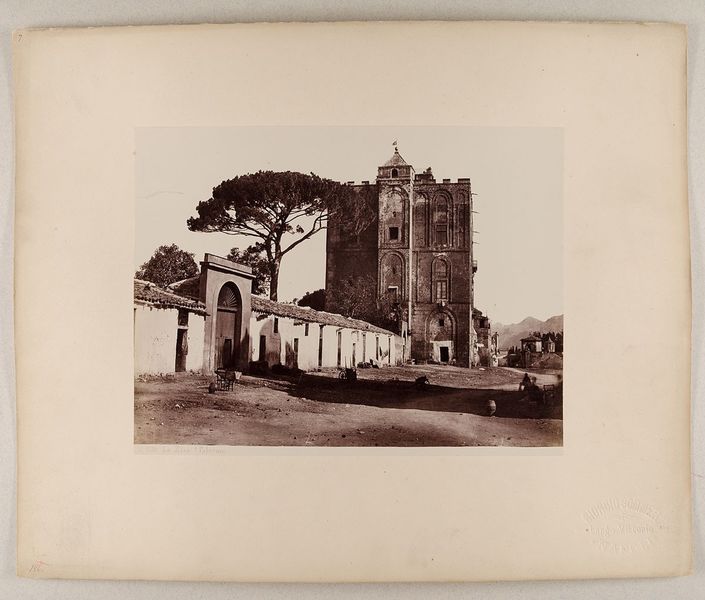
Titel: No. 1330 La Zisa (Palermo)
Künstler: Giorgio Sommer
Standort: Hamburg
Institution: Museum für Kunst und Gewerbe Hamburg
Schlagwörter: schloss, architektur, insel, foto, fotografie, photographie, burg, photo, karton, architekturfotografie, albumin, lichtbild, reisefotografie, castello, historische, architekturphotographie, hallig, bildwerke, zisa, angewandte und bildende kunst, hessische systematik, schwarzweißpositivverfahren, silbersalzverfahren, schwarzweißfotografie, gebäude, örtlichkeit, straße, stätte, reisephotographie, albuminpapier